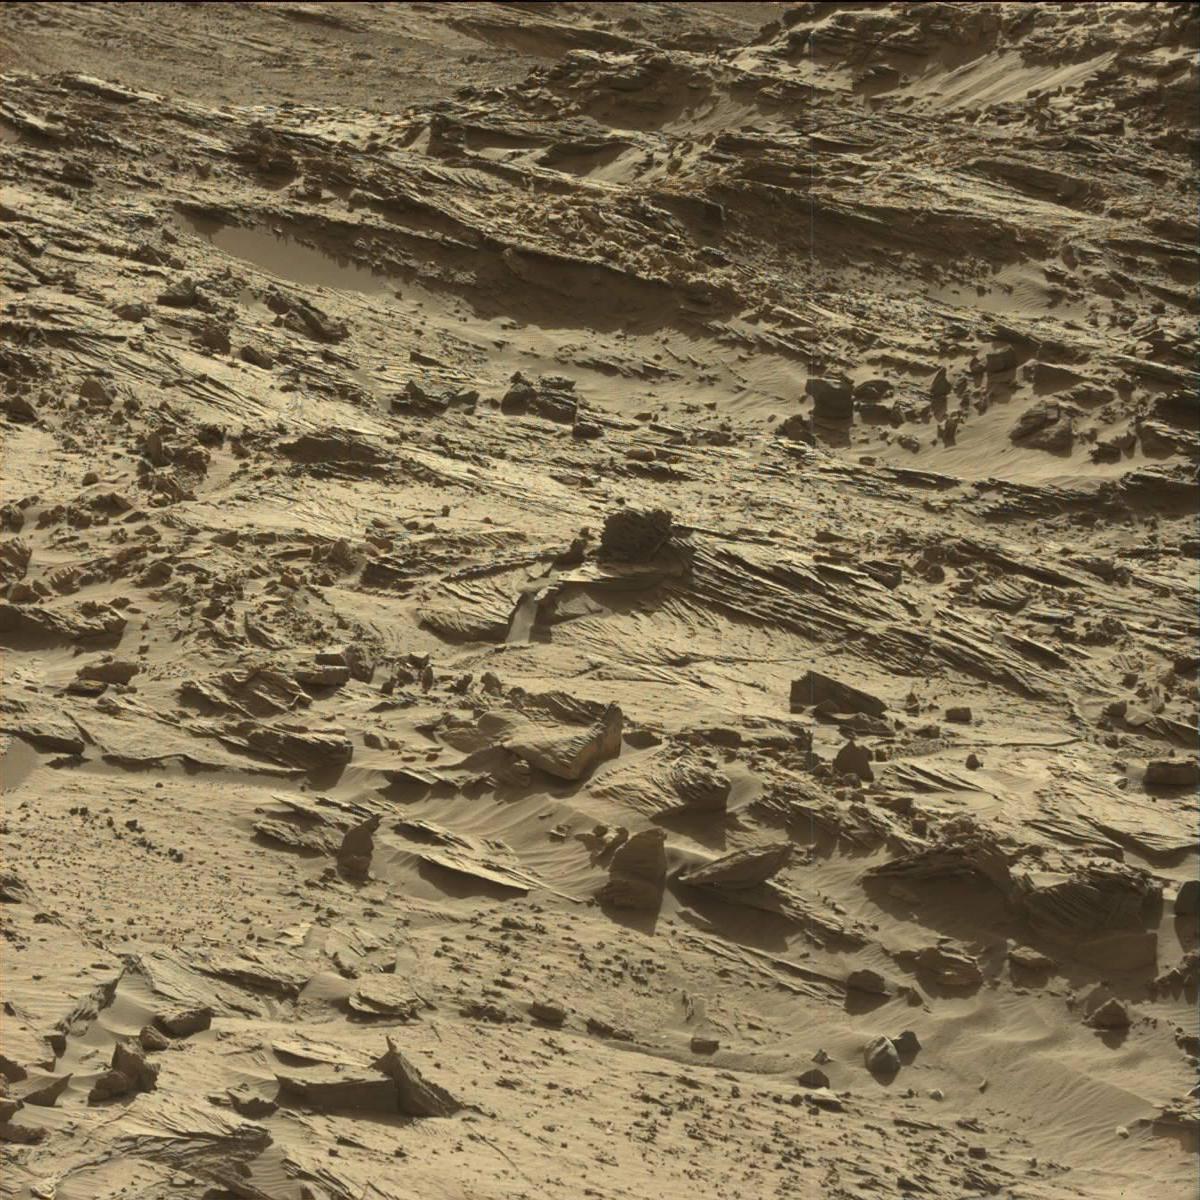
Terrain classes present: Bedrock, Sand / Soil